Question: I am having a problem with <URL> where the scale labels are being "cut off" in the following way:
[1]
Is there a margin that can be set? I don't see anything in the chartjs documentation about this, and these seem to be contained within the chartjs canvas element (meaning: not covered by another div).
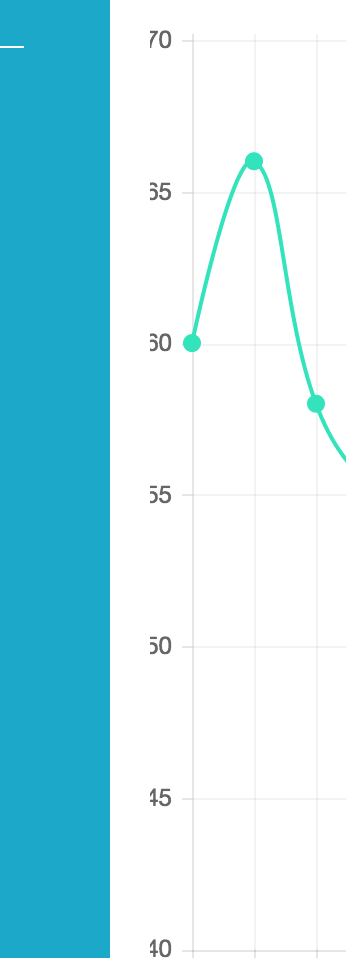
Answer: Add scale label option with whitespace before 'value'. 2 or more whitespaces is allowed.
'''
scaleLabel: "<%= ' ' + value%>"
'''